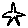
Label: star